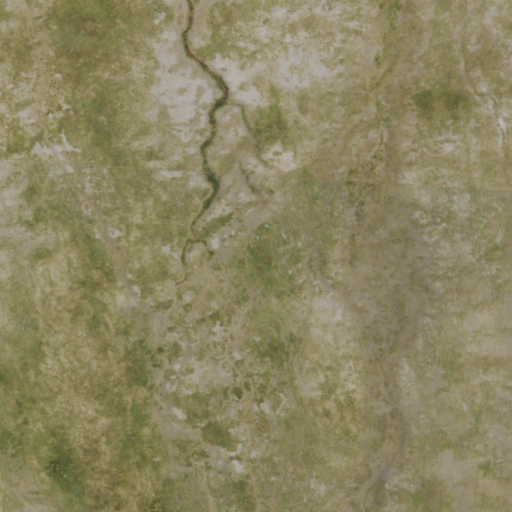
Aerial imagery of valley in Nevada named Garden Valley containing woody wetlands and shrub